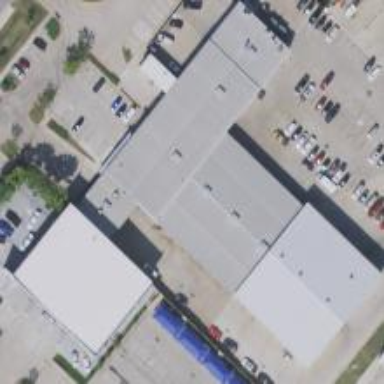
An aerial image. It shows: Building that houses car shop.